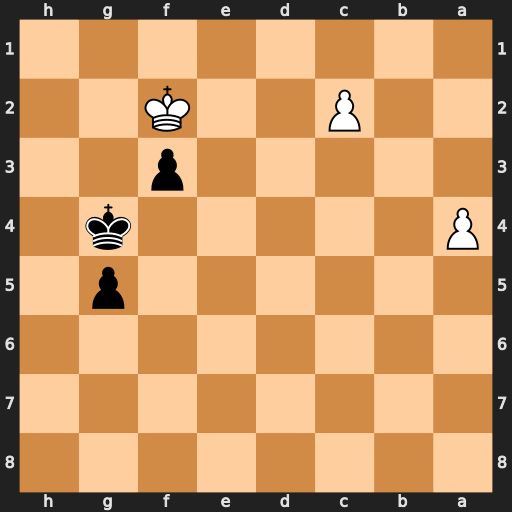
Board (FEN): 8/8/8/6p1/P5k1/5p2/2P2K2/8
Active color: b
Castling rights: -
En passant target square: -
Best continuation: Kh3 Kxf3 g4+ Kf2 Kh2 c3 g3+